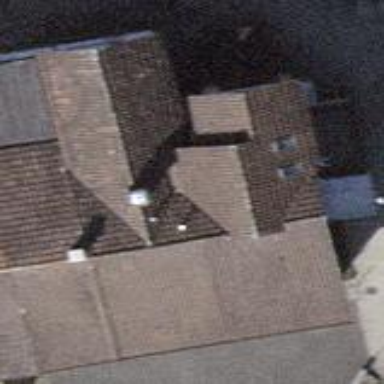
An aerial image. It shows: Terrace building.